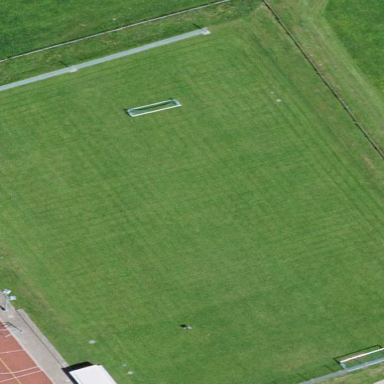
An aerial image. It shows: Soccer pitch with grass surface for leisure and sports.